Question: I have checkbox in footer of jqgrid and want to send value of checkbox to controller when click on button(Send Command).

When a row is selected and click button send command,
In addition to its value, the Check box is sent (selected or not selected)
My code:
'''
.jqGrid('navButtonAdd', '#pager',
{
caption: "Send Command ", buttonicon:"ui- icon-signal-diag", title: "Send Command ",
onClickButton: function () {
var selRow = jQuery("#list").jqGrid('getGridParam', 'selarrrow'); //get selected rows
var dataToSend = JSON.stringify(selRow);
if (selRow == 0) {
// display error message because no row is selected
$.jgrid.viewModal("#" + 'alertmod_' + this.p.id,
{ gbox: "#gbox_" + $.jgrid.jqID(this.p.id), jqm: true });
$("#jqg_alrt").focus();
}
else {
$.ajax({
url: '@Url.Action("Index", "AddSMS")',
type: 'POST',
contentType: 'application/json; charset=utf-8',
data: dataToSend,
dataType: 'json',
success: function (result) {
alert('success');
}
});
}
}
})
$("#pager_left table.navtable tbody tr").append( // here 'pager' part or #pager_left is the id of the pager
'<td><div><input type="checkbox" class="myMultiSearch" id="WithSetting" />Setting </div></td>');
'''
I can send data of row but i don't know how to send value of checkbox???
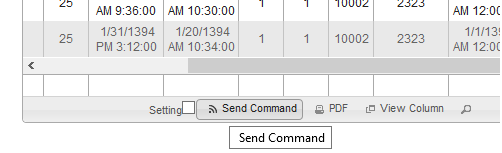
Answer: You send it as a URL parameter. Change:
'''
url: '@Url.Action("Index", "AddSMS")',
'''
to
'''
url: '@Url.Action("Index", "AddSMS")' + '?cbChecked=' + $("input.myMultiSearch").is(":checked"),
'''
Then you should be able to update 'Index' in your 'AddSMS' controller to:
'''
public ActionResult Index(long[] selrow, bool cbChecked)
{
if (cbChecked)
{
//this should run if the checkbox has been checked
}
//......
'''